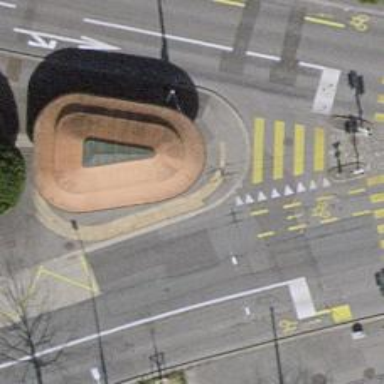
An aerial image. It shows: Pedestrian crossing with zebra markings on the footway.